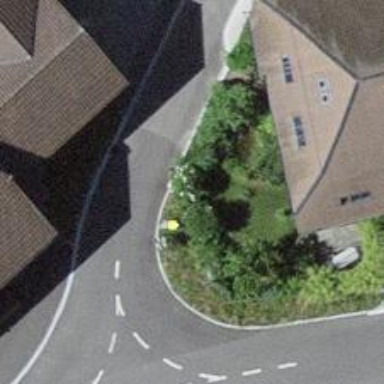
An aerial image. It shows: Post box is visible.